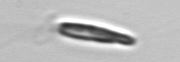
Label: Chrysochromulina